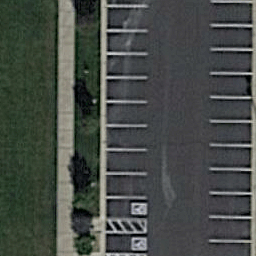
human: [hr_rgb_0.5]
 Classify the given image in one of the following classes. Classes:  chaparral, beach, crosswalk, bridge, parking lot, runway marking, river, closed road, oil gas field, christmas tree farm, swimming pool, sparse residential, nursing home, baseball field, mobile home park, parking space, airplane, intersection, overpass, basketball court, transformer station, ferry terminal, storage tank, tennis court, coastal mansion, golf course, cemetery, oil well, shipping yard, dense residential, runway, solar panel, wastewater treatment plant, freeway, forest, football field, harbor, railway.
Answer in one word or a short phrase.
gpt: parking space